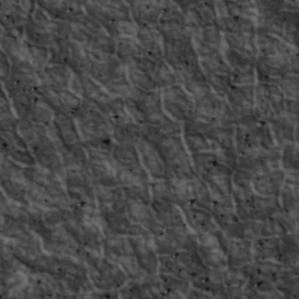
Label: non_frost